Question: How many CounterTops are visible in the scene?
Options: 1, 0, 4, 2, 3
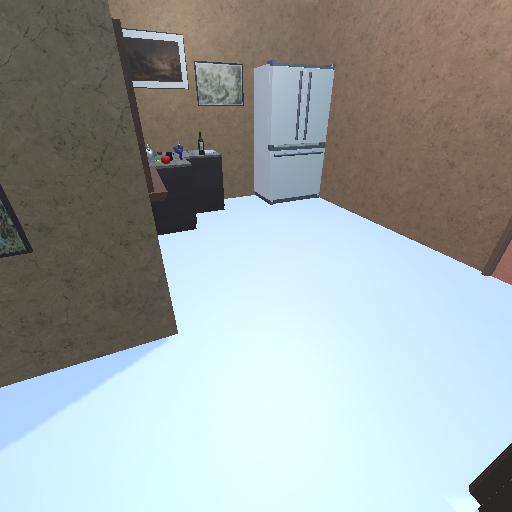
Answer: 1